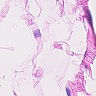
Metastatic tissue present: no